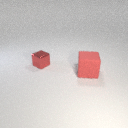
small red metal cube to the left of large red rubber cube